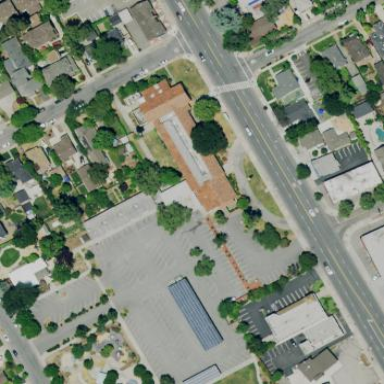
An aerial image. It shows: Community centre building which has historical significance as school.